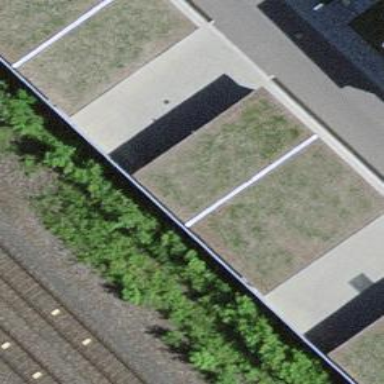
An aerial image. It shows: Carport structure.